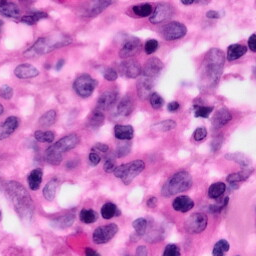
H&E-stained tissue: Pancreatic